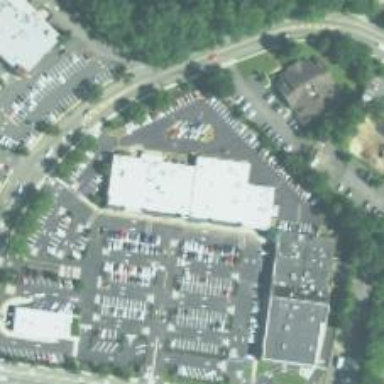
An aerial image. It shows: Supermarket.